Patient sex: M
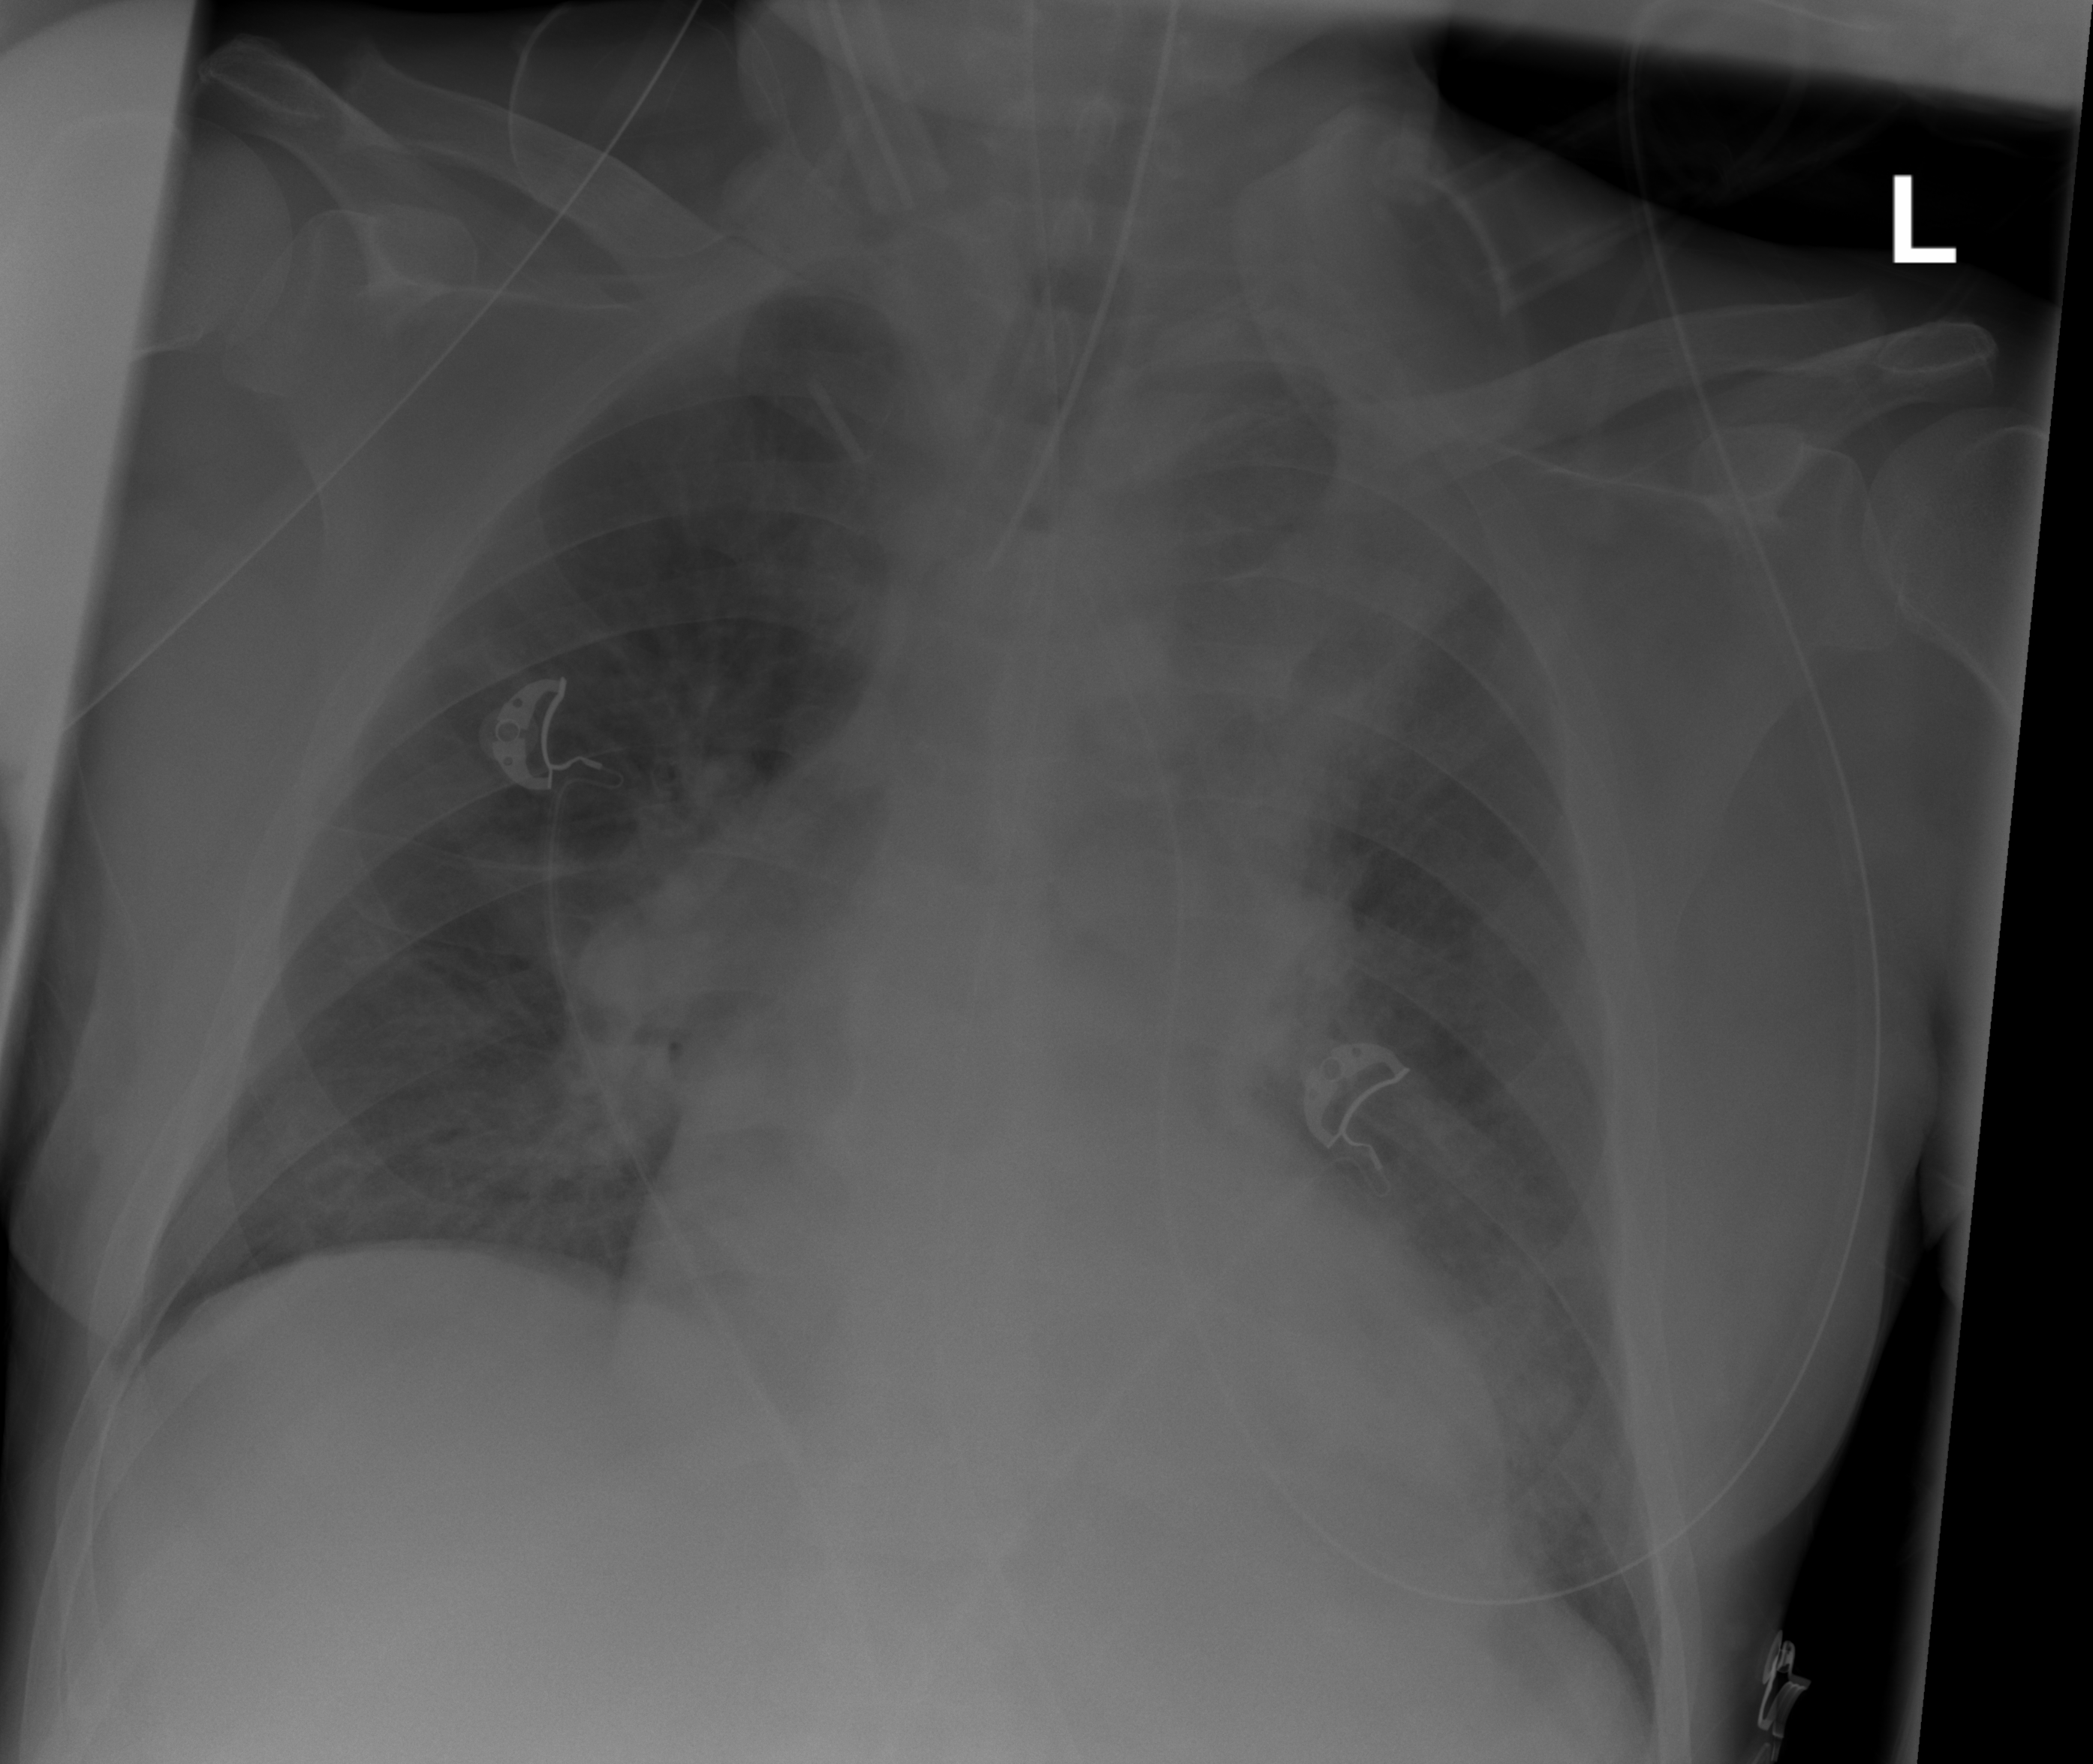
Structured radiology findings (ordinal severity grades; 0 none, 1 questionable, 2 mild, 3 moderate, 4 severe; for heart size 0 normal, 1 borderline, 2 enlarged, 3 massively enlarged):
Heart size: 2
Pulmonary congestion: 0
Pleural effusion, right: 0
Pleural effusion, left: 2
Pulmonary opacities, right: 2
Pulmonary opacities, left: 4
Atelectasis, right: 2
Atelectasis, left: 2